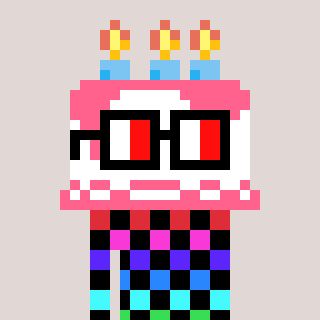
a pixel art character with square glasses with black frames and red eyes, a cake-shaped head and a teal-colored body on a warm background